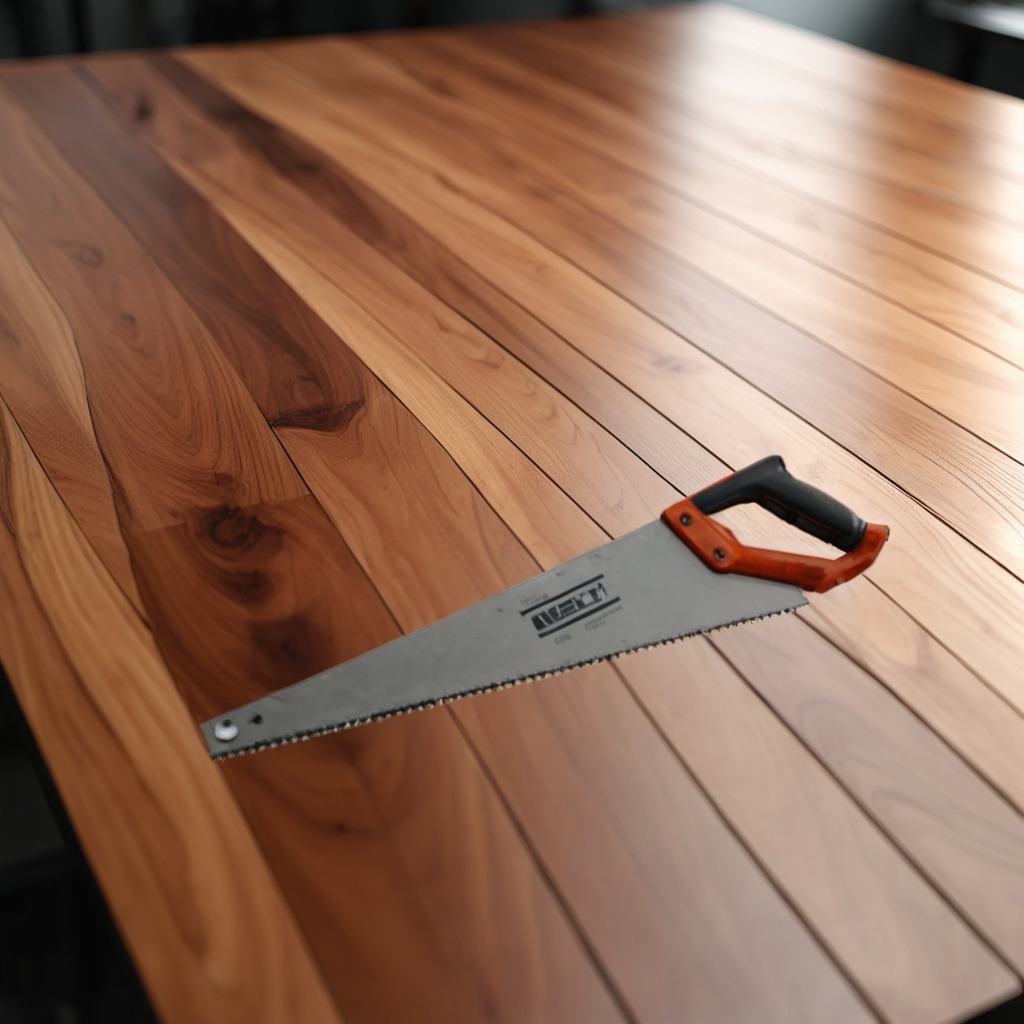
A metal saw is lying on a wooden table in a carpentry studio.